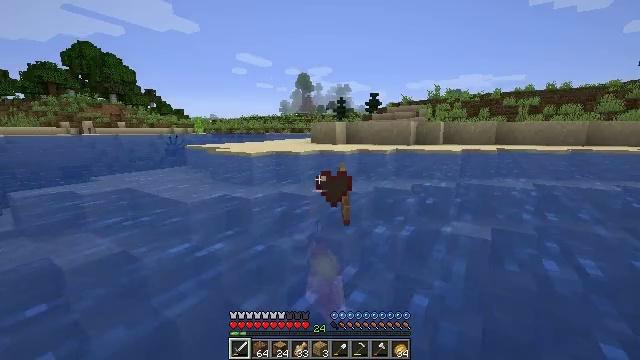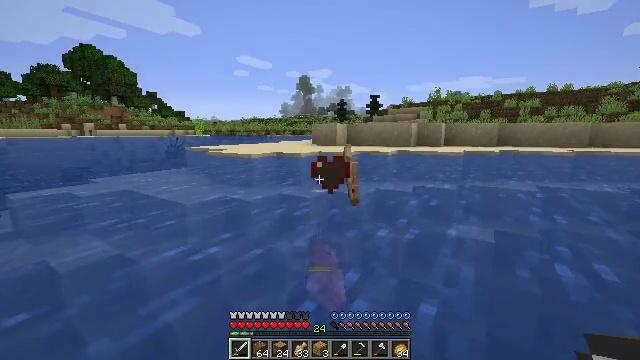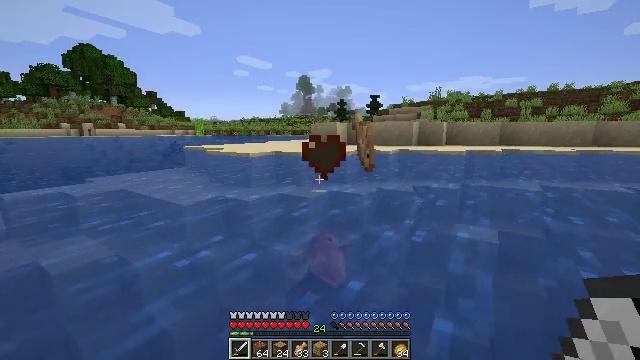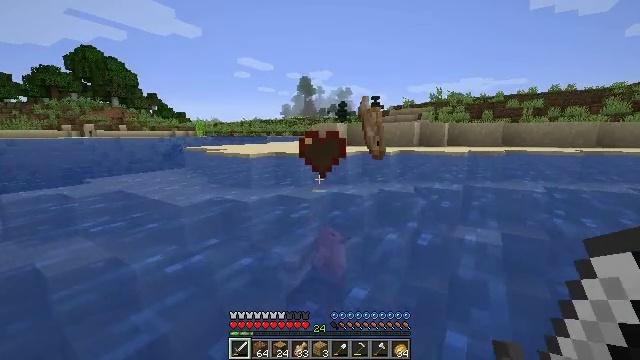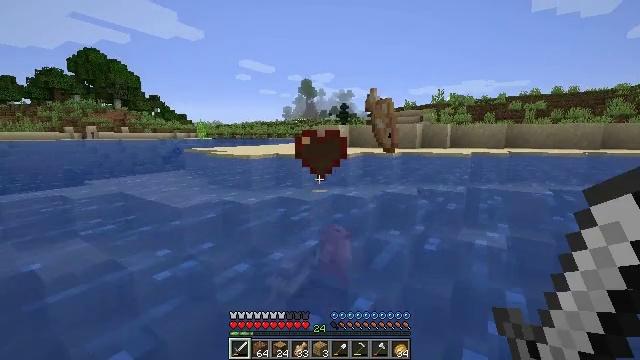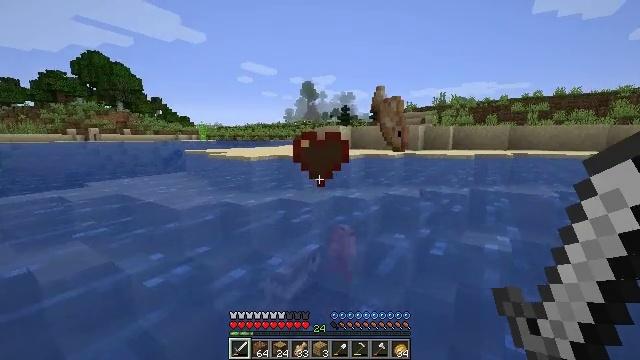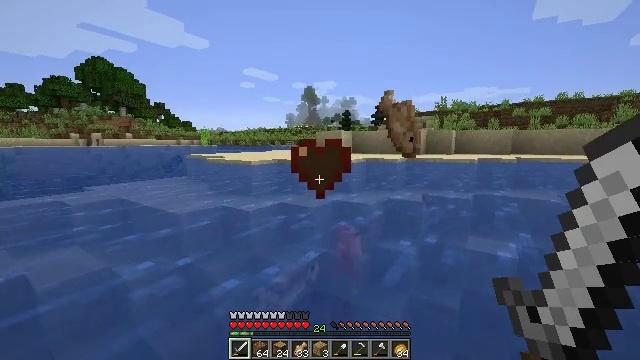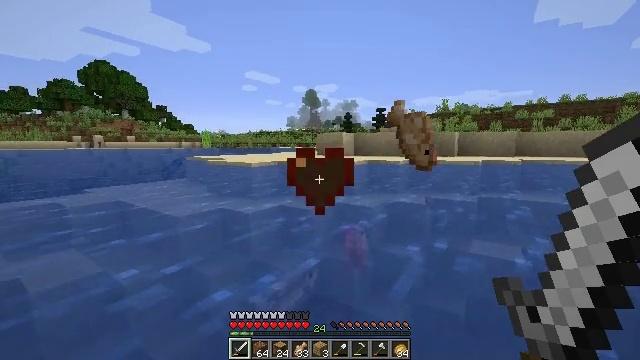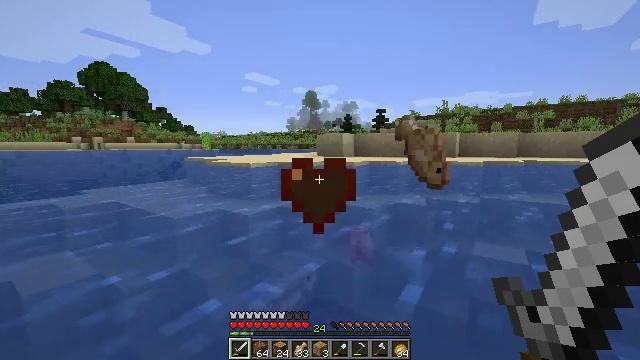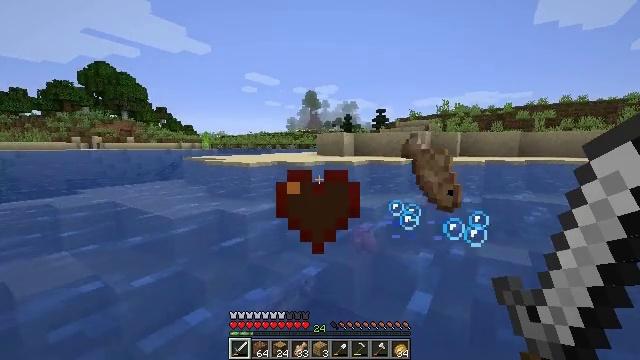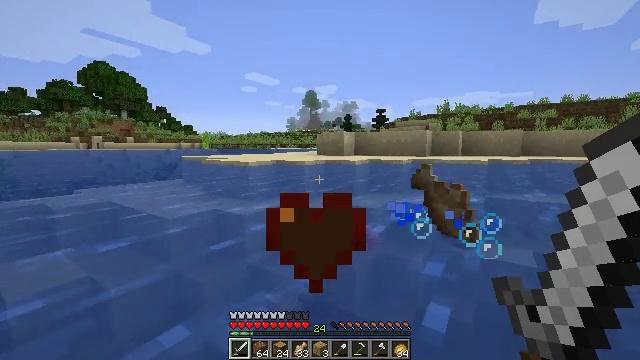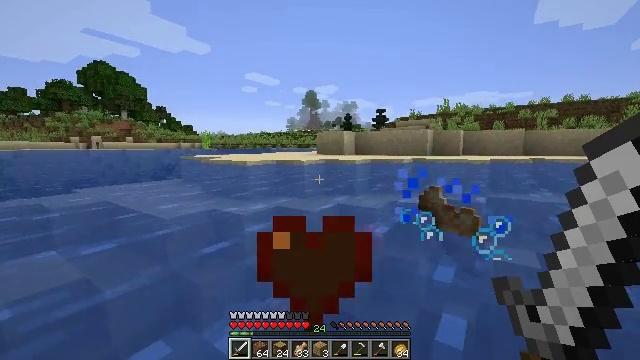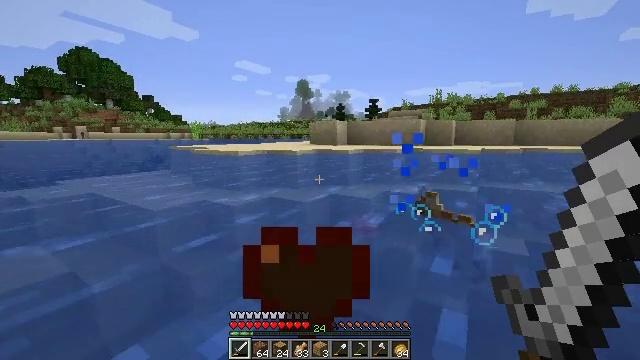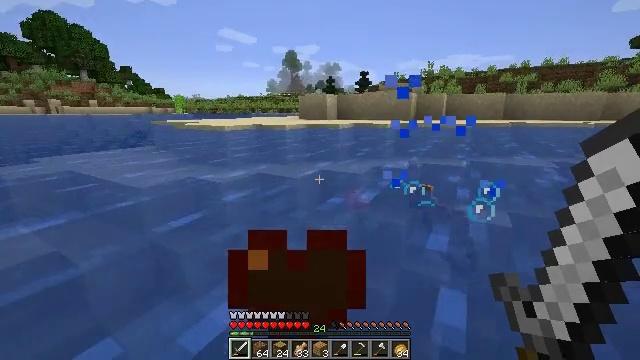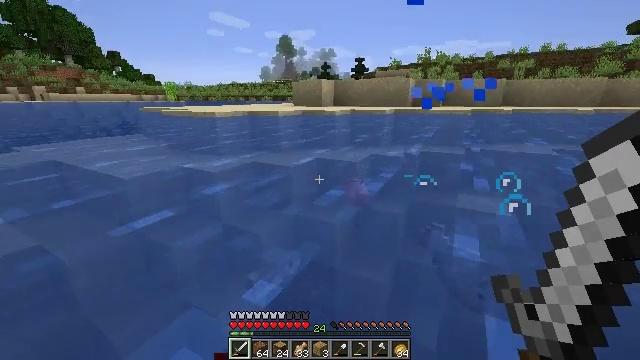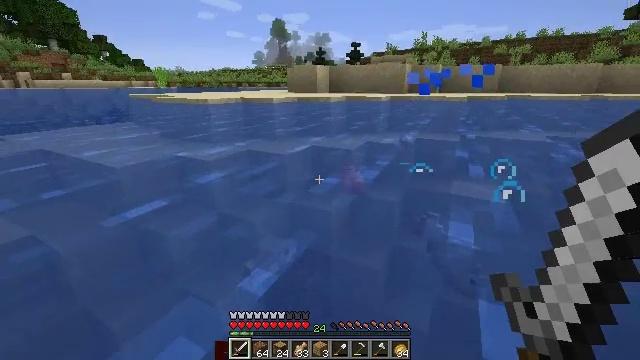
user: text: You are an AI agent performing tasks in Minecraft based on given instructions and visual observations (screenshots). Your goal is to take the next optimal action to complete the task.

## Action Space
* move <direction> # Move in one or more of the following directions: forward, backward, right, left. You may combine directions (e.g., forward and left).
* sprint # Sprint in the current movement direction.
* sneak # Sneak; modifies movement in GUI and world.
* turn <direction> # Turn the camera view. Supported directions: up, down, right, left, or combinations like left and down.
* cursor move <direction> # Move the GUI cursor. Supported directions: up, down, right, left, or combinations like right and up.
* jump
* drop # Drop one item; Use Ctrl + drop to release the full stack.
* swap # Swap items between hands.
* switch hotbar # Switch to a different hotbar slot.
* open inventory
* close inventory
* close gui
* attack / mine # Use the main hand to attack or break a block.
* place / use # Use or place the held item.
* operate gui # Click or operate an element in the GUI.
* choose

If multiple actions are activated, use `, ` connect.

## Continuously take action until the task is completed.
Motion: motion action
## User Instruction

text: Hunt fish.
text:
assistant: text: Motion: move forward
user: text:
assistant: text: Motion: move forward
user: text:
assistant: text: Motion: move forward
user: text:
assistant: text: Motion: move forward
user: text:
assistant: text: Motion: move forward
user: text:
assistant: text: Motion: move forward, turn up
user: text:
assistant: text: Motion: move forward
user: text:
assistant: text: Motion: move forward
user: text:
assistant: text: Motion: move forward
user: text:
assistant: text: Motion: move forward
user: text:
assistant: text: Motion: move forward
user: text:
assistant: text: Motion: move forward, turn right and down
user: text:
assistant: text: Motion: move forward, turn right and down
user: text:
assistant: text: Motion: move forward, turn right and down
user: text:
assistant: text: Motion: move forward, turn right and down
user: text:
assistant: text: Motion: move forward
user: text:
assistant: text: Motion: move forward, turn down
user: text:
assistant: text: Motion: move forward, turn left and down
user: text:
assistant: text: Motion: move forward, turn left and down
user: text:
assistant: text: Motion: move forward, turn left and down
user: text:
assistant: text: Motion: move forward, turn left
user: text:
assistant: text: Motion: move forward, turn left and down
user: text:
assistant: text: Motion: move forward, turn left and down
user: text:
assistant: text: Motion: move forward, turn left and down
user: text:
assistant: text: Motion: move forward
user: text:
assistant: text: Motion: no_op
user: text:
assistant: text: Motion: turn down
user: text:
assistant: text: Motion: turn down
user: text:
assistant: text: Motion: no_op
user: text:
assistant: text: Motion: no_op